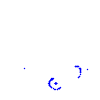
Particle: proton